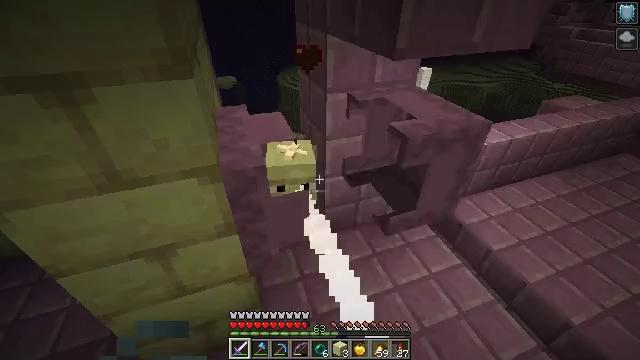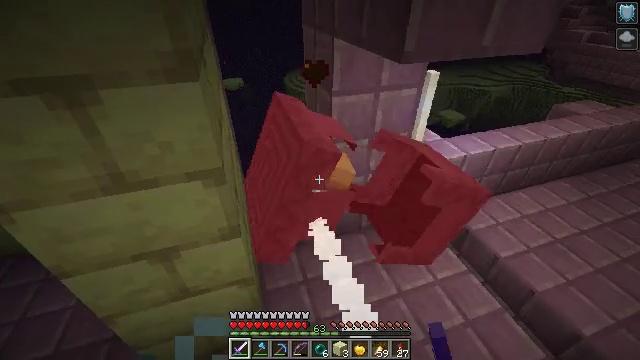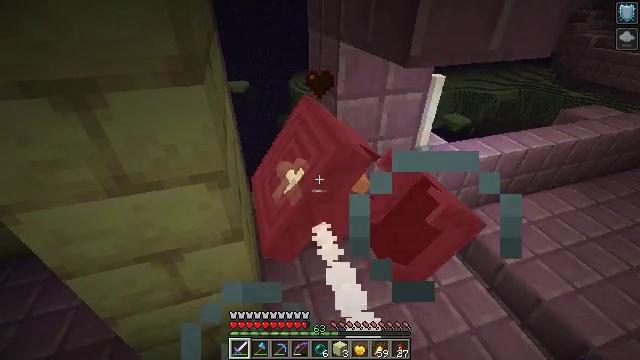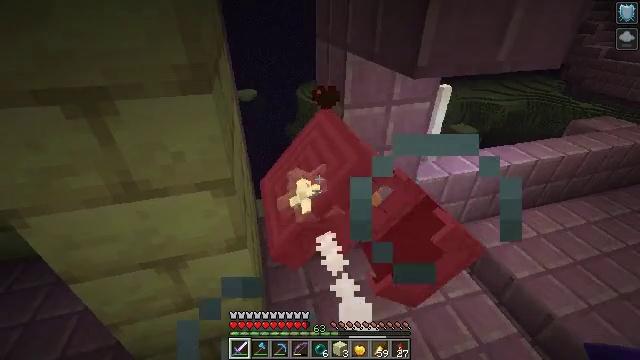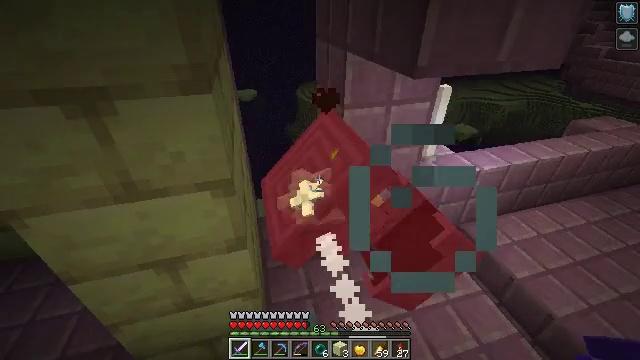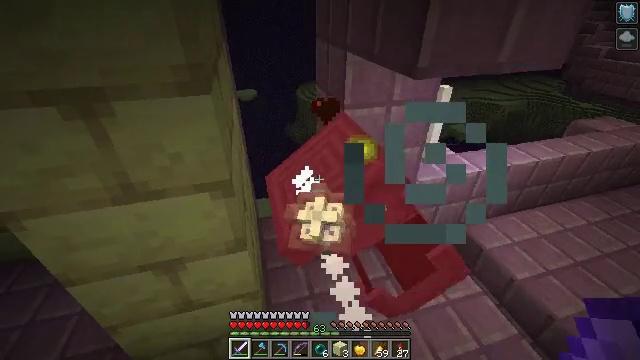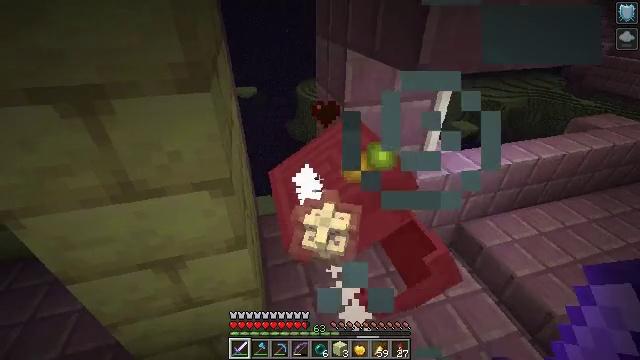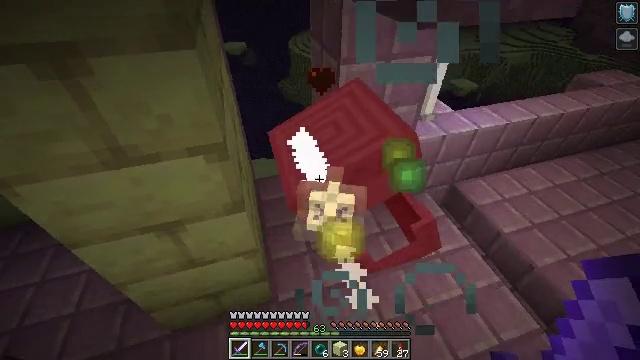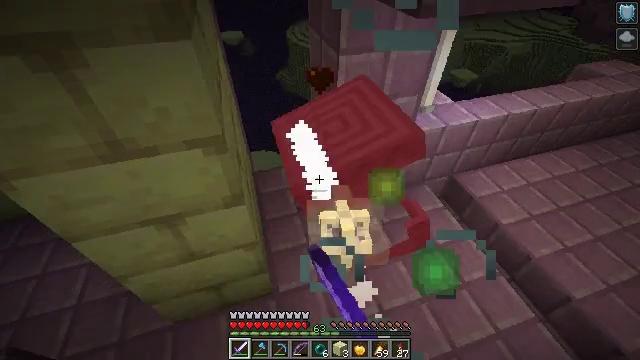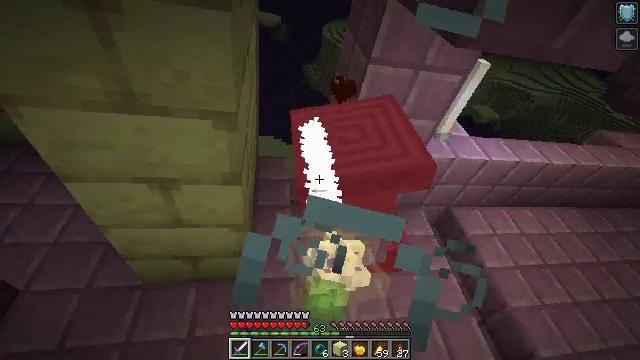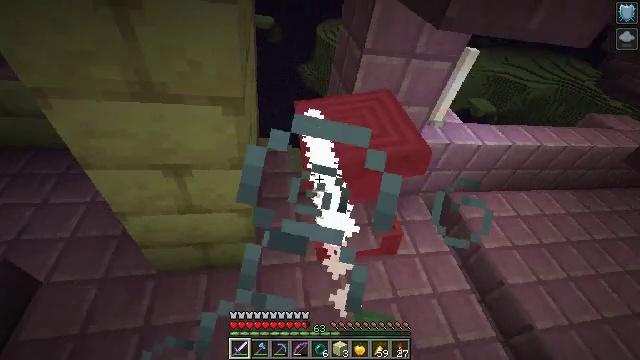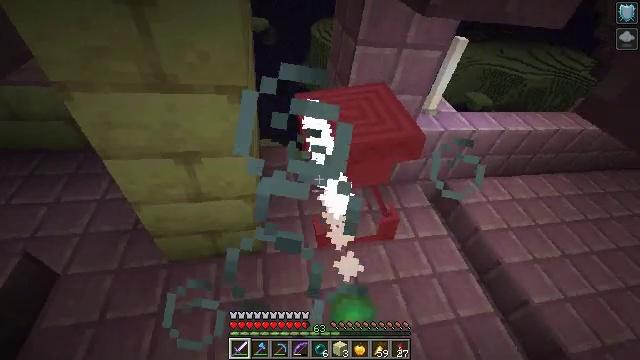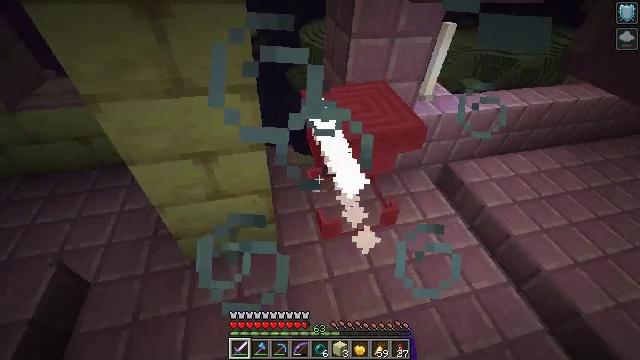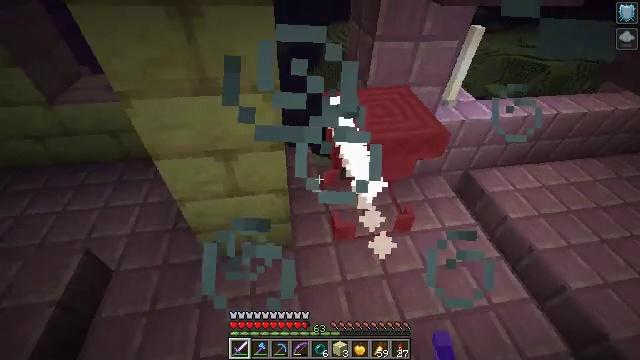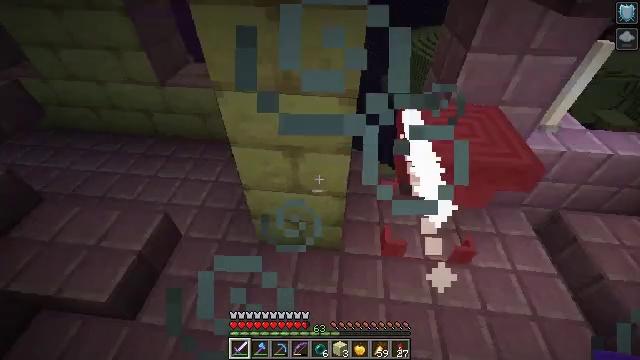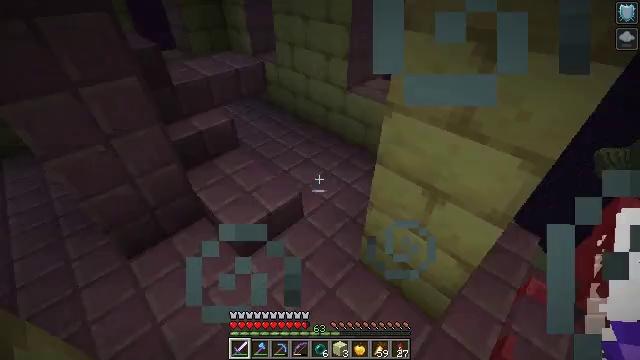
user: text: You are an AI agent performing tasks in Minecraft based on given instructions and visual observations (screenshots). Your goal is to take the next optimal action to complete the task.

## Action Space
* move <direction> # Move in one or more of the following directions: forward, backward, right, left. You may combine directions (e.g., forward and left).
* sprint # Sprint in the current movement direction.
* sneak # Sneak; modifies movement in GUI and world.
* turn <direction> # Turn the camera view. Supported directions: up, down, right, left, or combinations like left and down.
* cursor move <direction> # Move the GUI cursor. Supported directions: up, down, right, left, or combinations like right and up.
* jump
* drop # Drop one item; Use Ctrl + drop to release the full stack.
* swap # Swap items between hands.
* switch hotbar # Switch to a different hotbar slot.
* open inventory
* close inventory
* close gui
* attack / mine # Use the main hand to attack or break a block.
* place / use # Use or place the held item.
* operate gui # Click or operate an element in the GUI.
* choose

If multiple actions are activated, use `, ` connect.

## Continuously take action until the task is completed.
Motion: motion action
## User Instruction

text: Mine the purpur slab in the End city.
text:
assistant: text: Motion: turn left
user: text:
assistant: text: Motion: turn left
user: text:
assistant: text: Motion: turn left and up
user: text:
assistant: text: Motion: no_op
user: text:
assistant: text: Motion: no_op
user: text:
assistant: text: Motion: no_op
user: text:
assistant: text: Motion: turn right and down, attack / mine
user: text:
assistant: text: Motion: turn down, attack / mine
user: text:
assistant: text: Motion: attack / mine
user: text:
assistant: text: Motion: no_op
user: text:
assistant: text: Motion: no_op
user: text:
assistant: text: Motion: move forward
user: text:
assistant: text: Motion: move forward and move right, turn left
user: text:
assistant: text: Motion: move forward and move right, turn left
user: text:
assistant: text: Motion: move forward and move right, turn left and up
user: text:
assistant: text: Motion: move forward and move right, turn left and up
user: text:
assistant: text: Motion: turn up
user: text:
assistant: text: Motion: turn right
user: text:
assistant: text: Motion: move forward
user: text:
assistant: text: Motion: move forward
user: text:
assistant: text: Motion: move forward and move right, turn left and up
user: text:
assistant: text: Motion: move forward and move right, turn left and up
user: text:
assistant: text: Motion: move forward and move right, turn left and up
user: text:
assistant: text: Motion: move forward and move right
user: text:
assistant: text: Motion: move forward
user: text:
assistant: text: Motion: move forward
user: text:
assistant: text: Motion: no_op
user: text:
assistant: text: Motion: turn left and up
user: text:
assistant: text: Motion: move right, turn left and up
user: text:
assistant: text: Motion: move right, turn left and up